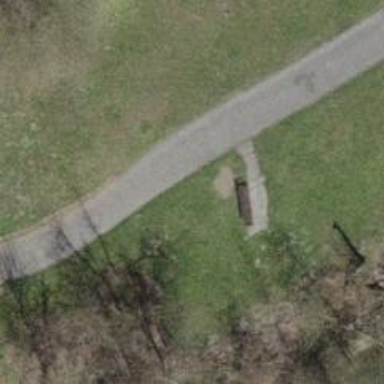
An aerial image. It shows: Red bench.